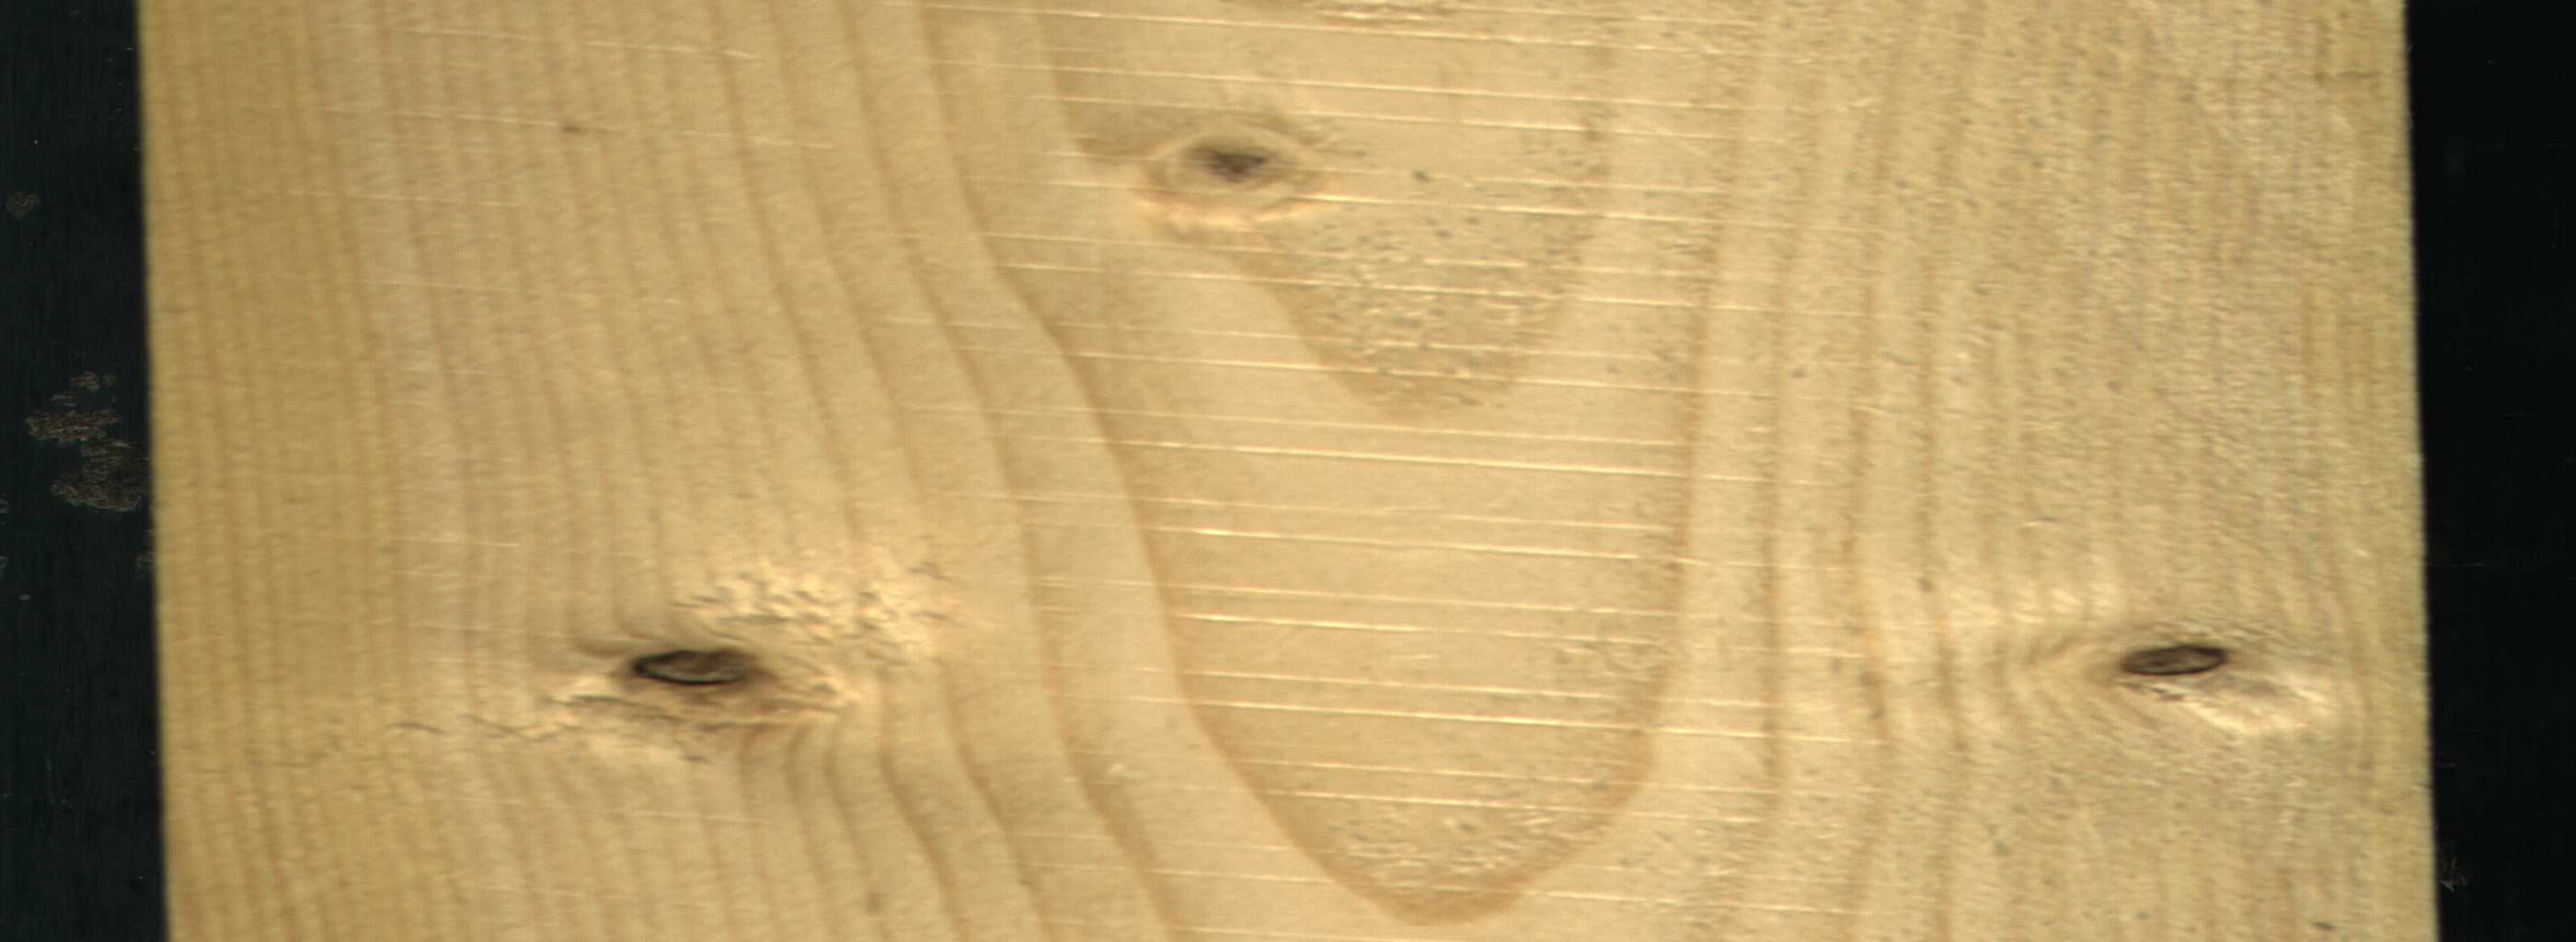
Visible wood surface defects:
Dead_Knot
Live_Knot
Live_Knot